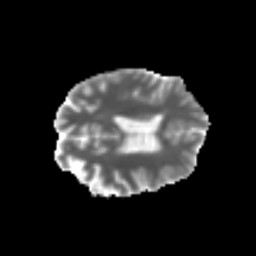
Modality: MD
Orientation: axial
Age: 45
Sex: male
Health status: ill
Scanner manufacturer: siemens
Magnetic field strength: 3 T
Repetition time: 8.7 s
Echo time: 0.11 s